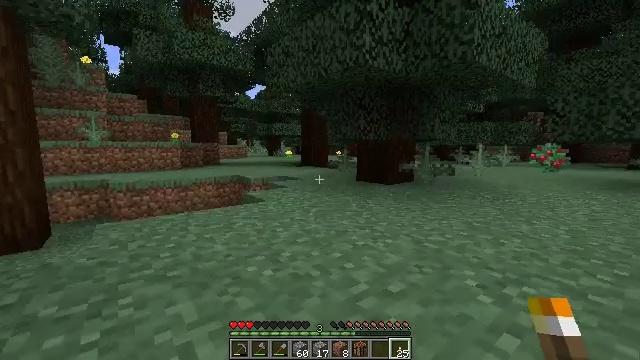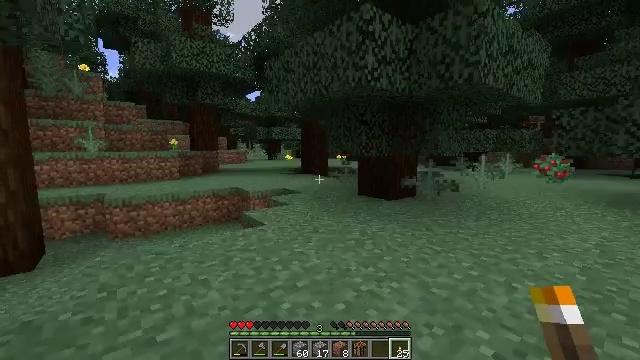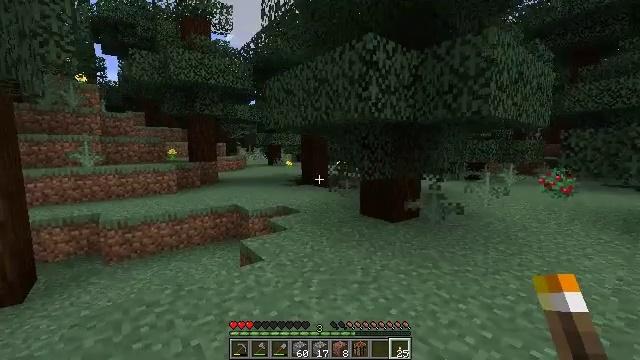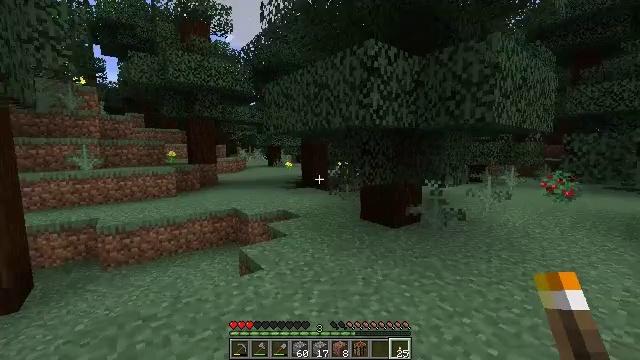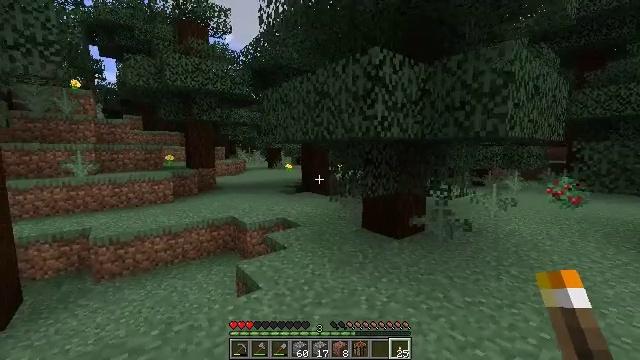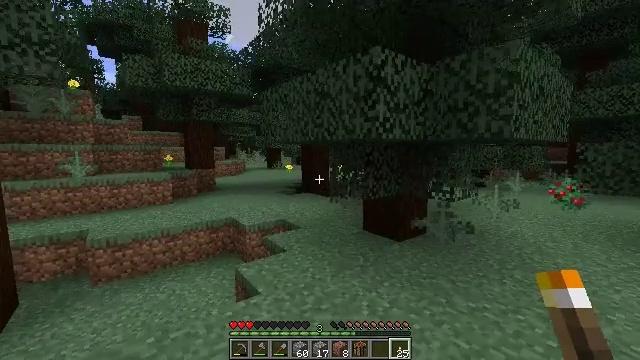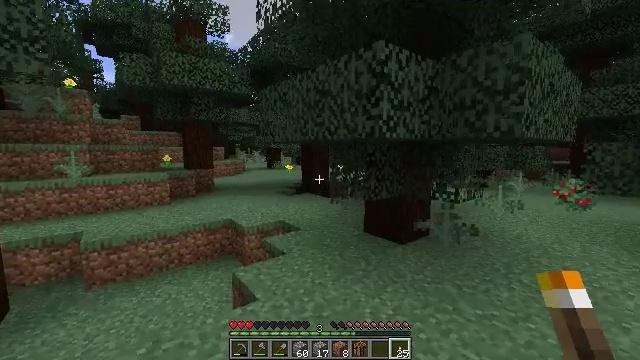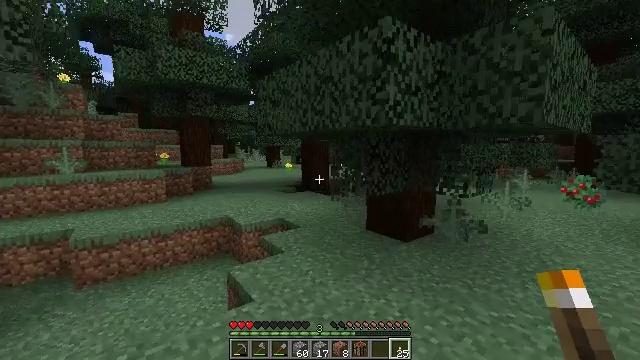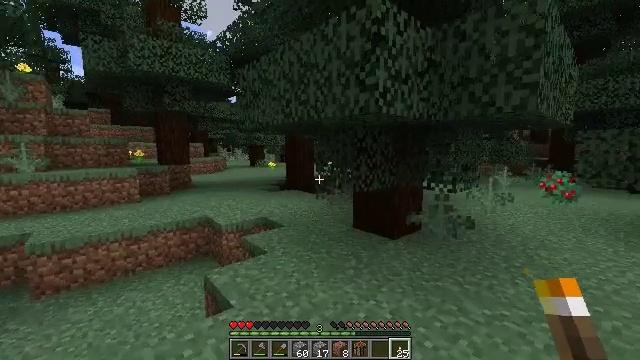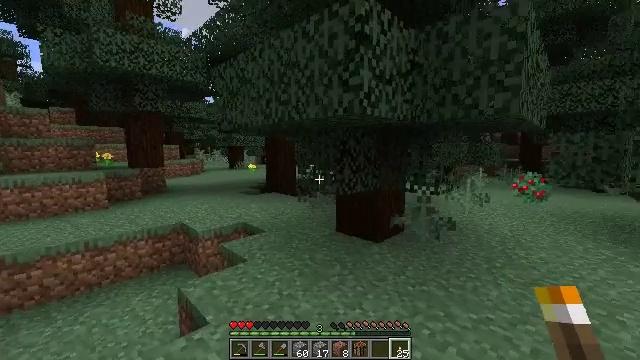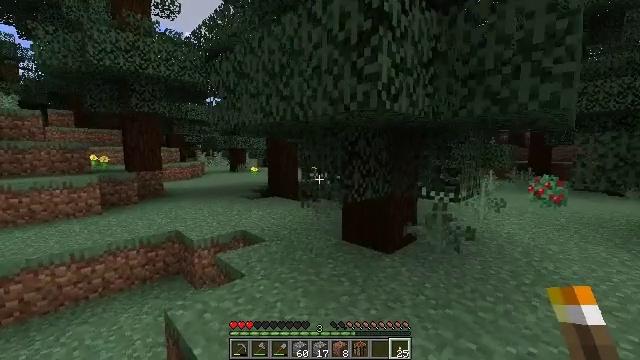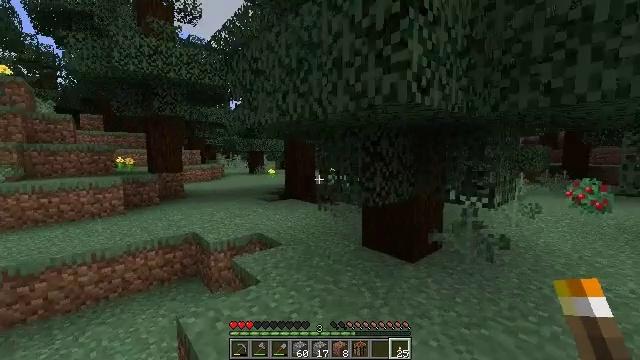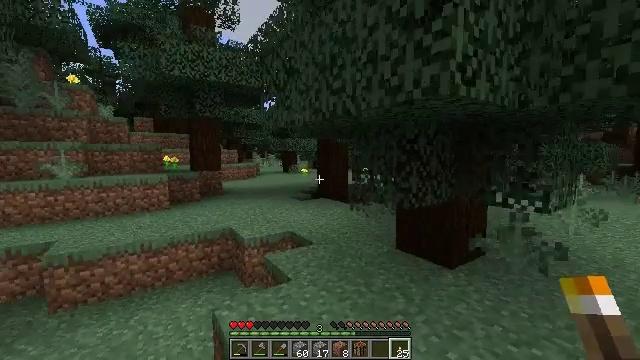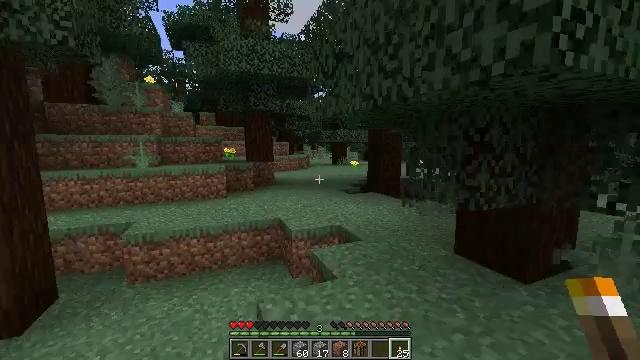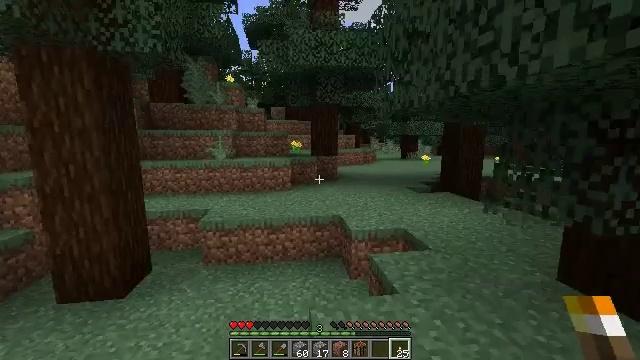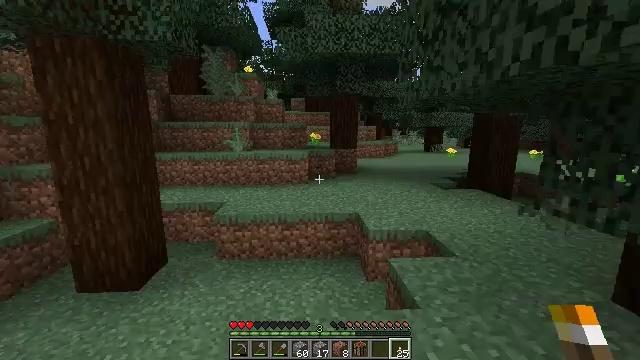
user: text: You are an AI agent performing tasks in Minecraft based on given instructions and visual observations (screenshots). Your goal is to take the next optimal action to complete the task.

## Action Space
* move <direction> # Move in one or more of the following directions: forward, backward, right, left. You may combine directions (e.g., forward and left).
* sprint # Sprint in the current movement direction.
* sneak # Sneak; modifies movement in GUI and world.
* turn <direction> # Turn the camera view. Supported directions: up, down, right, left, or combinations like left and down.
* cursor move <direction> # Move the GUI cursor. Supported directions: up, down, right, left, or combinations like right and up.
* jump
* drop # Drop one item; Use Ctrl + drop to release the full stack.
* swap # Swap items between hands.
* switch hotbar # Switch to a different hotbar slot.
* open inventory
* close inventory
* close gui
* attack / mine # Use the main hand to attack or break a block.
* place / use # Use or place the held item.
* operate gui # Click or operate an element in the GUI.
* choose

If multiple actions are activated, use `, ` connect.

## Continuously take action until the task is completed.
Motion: motion action
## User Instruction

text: Fish and kill the salmon.
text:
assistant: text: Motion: move forward, jump
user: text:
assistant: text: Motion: move forward, jump
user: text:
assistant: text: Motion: move forward, jump
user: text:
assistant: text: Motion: move forward, jump
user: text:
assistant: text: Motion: move forward
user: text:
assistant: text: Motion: move forward
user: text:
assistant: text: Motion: move forward
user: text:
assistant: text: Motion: move forward, turn right
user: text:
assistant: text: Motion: move forward, turn right
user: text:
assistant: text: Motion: move forward
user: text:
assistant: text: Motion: move forward, turn left
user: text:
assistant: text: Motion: move forward, turn left
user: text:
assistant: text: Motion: move forward, turn left and down
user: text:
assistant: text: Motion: move forward, turn left and down
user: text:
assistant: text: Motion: move forward, turn left and down
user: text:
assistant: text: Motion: move forward
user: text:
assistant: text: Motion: move forward
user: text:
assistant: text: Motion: move forward
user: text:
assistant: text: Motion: move forward
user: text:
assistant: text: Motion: move forward, turn right
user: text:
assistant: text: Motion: move forward, turn right
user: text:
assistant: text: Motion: move forward
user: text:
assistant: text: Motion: move forward
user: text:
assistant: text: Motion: move forward
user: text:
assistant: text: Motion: move forward, turn left
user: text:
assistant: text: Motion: move forward, turn left
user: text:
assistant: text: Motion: move forward, turn left
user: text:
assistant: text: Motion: move forward, turn left
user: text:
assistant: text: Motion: move forward, turn left
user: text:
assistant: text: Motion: move forward